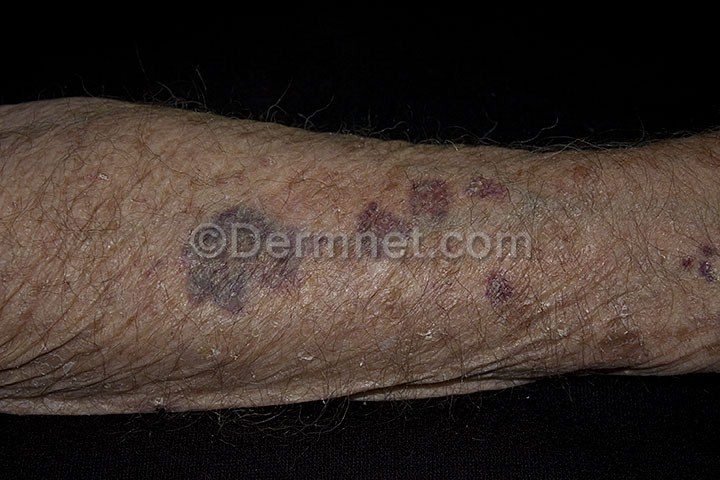
Disease: Light Diseases and Disorders of Pigmentation